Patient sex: M
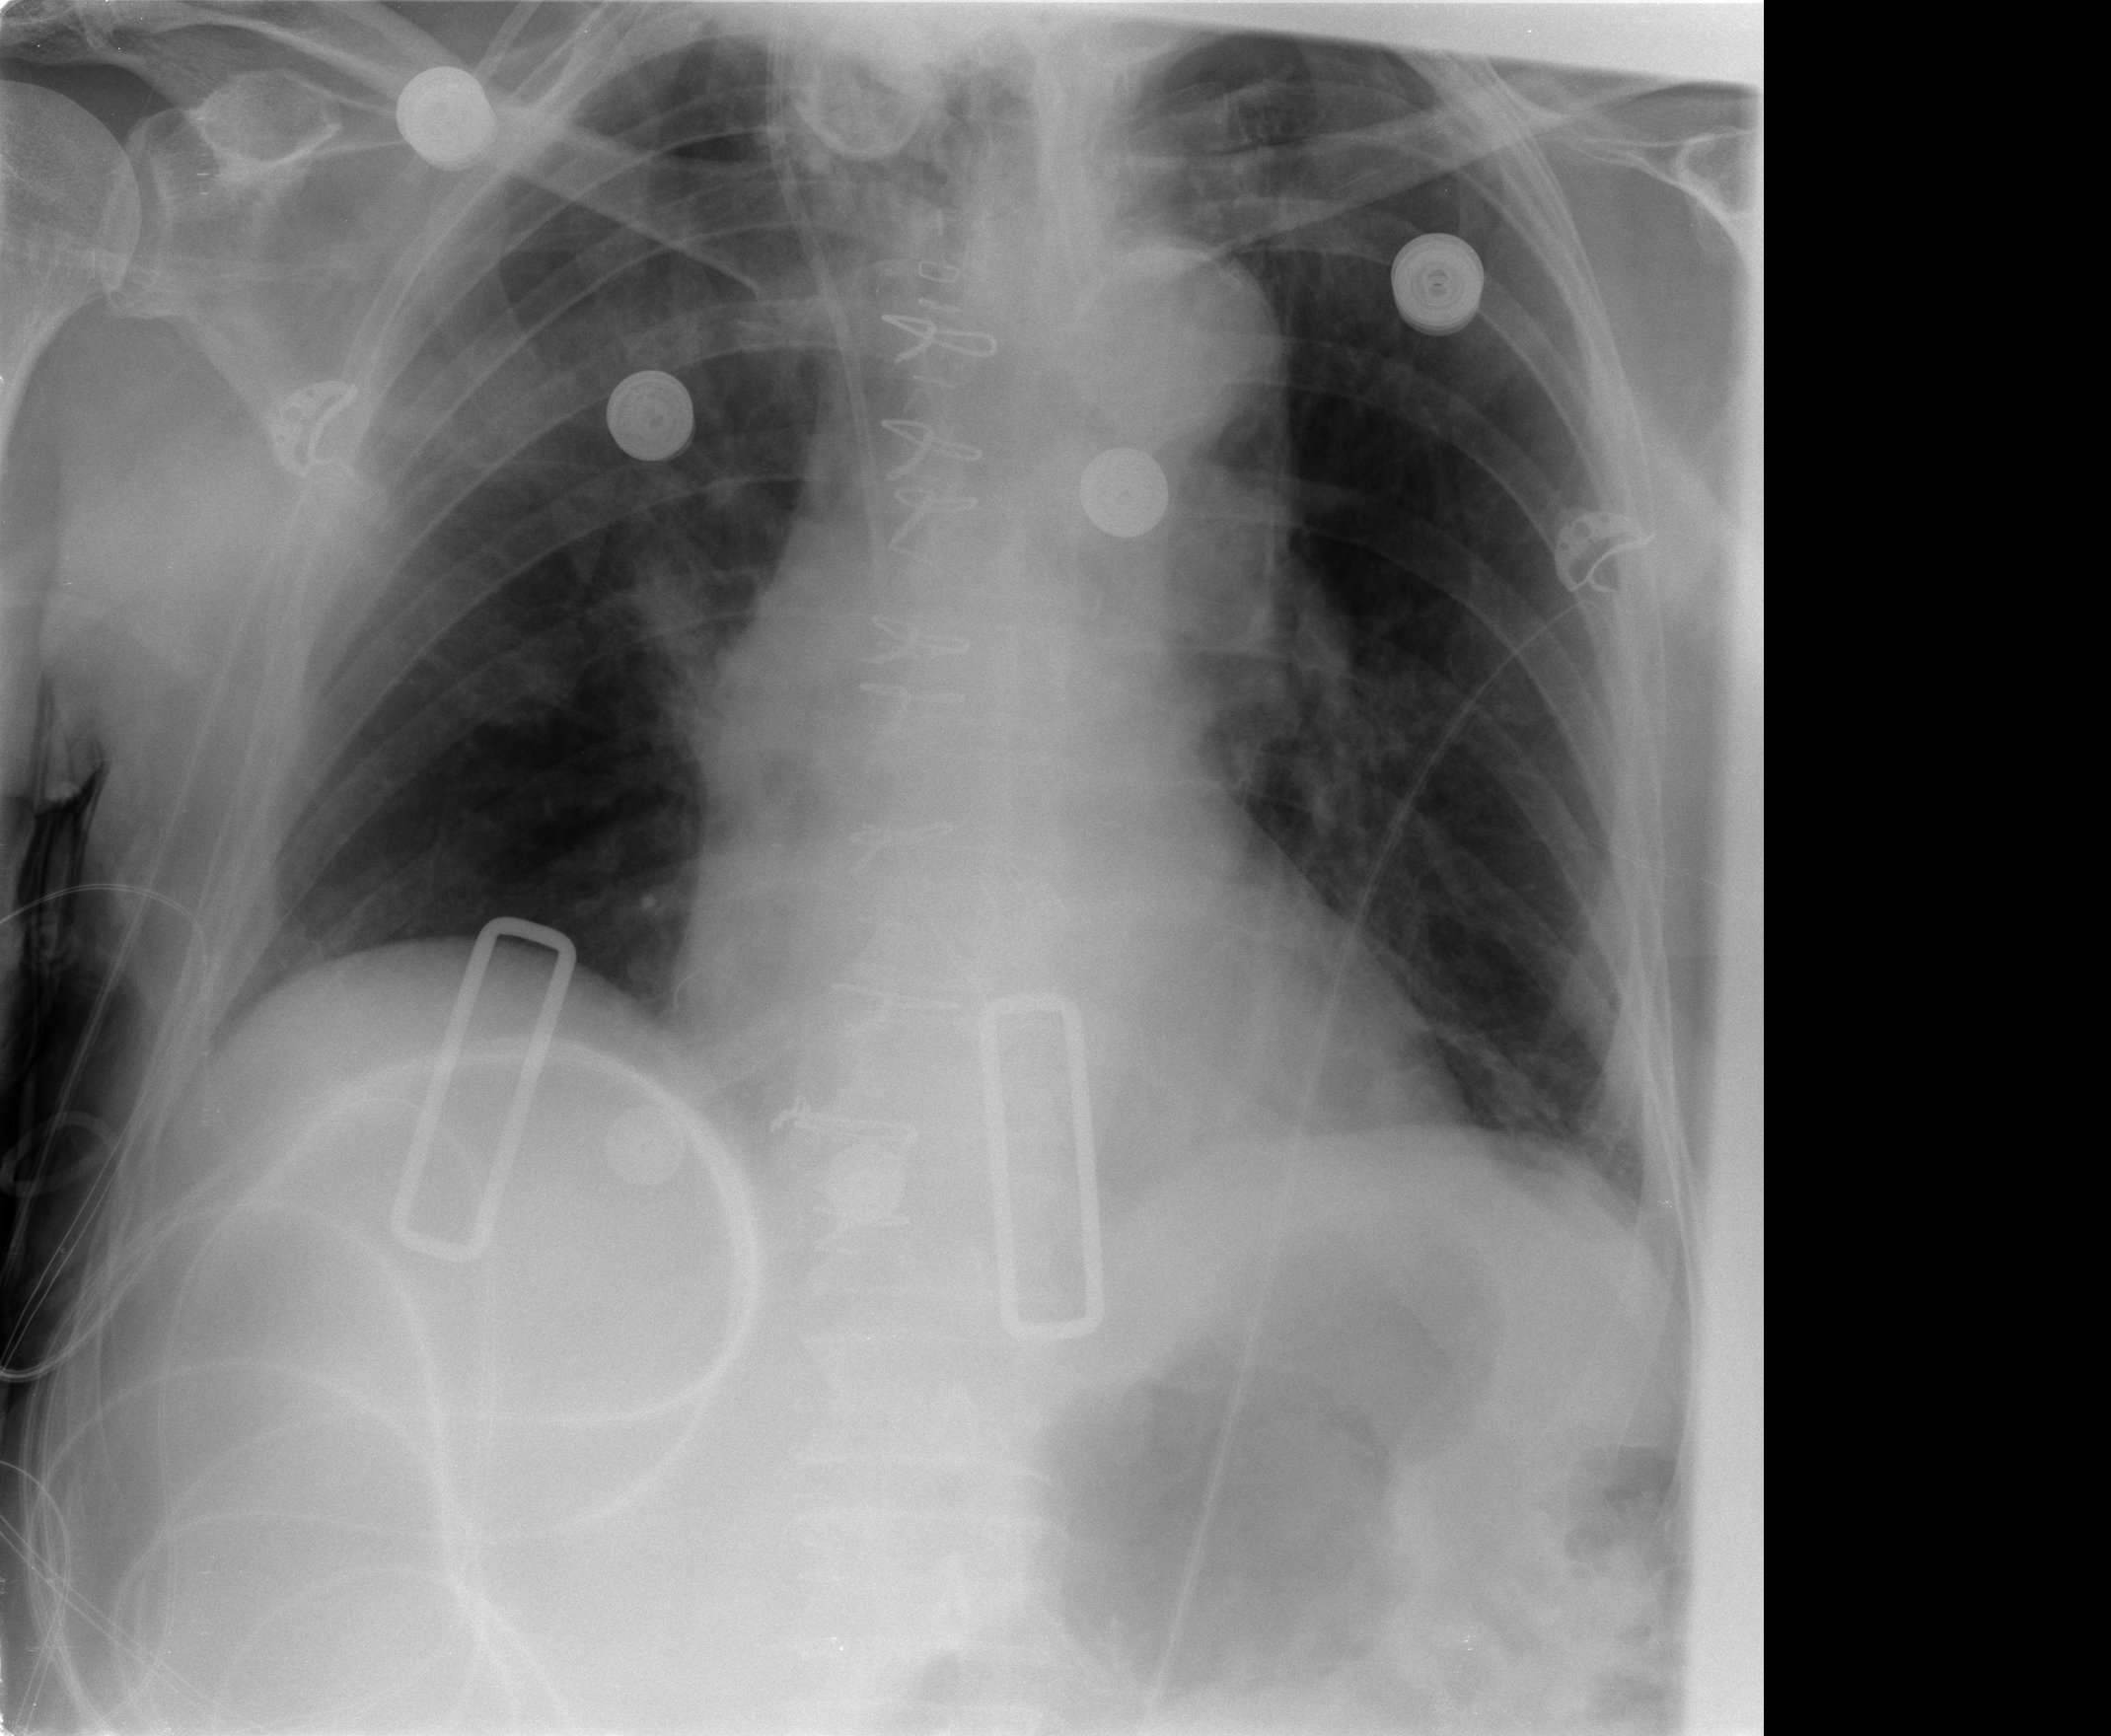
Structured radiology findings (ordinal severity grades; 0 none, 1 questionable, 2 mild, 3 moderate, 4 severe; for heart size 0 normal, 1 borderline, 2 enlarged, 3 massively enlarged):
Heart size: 0
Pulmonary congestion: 0
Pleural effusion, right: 0
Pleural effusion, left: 0
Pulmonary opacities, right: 1
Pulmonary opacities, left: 1
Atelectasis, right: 0
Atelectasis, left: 1